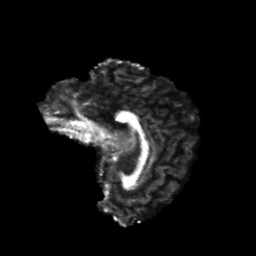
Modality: FA
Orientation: sagittal
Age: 26
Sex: female
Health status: healthy
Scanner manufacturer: philips
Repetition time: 7.393 s
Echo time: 0.08599 s